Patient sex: F
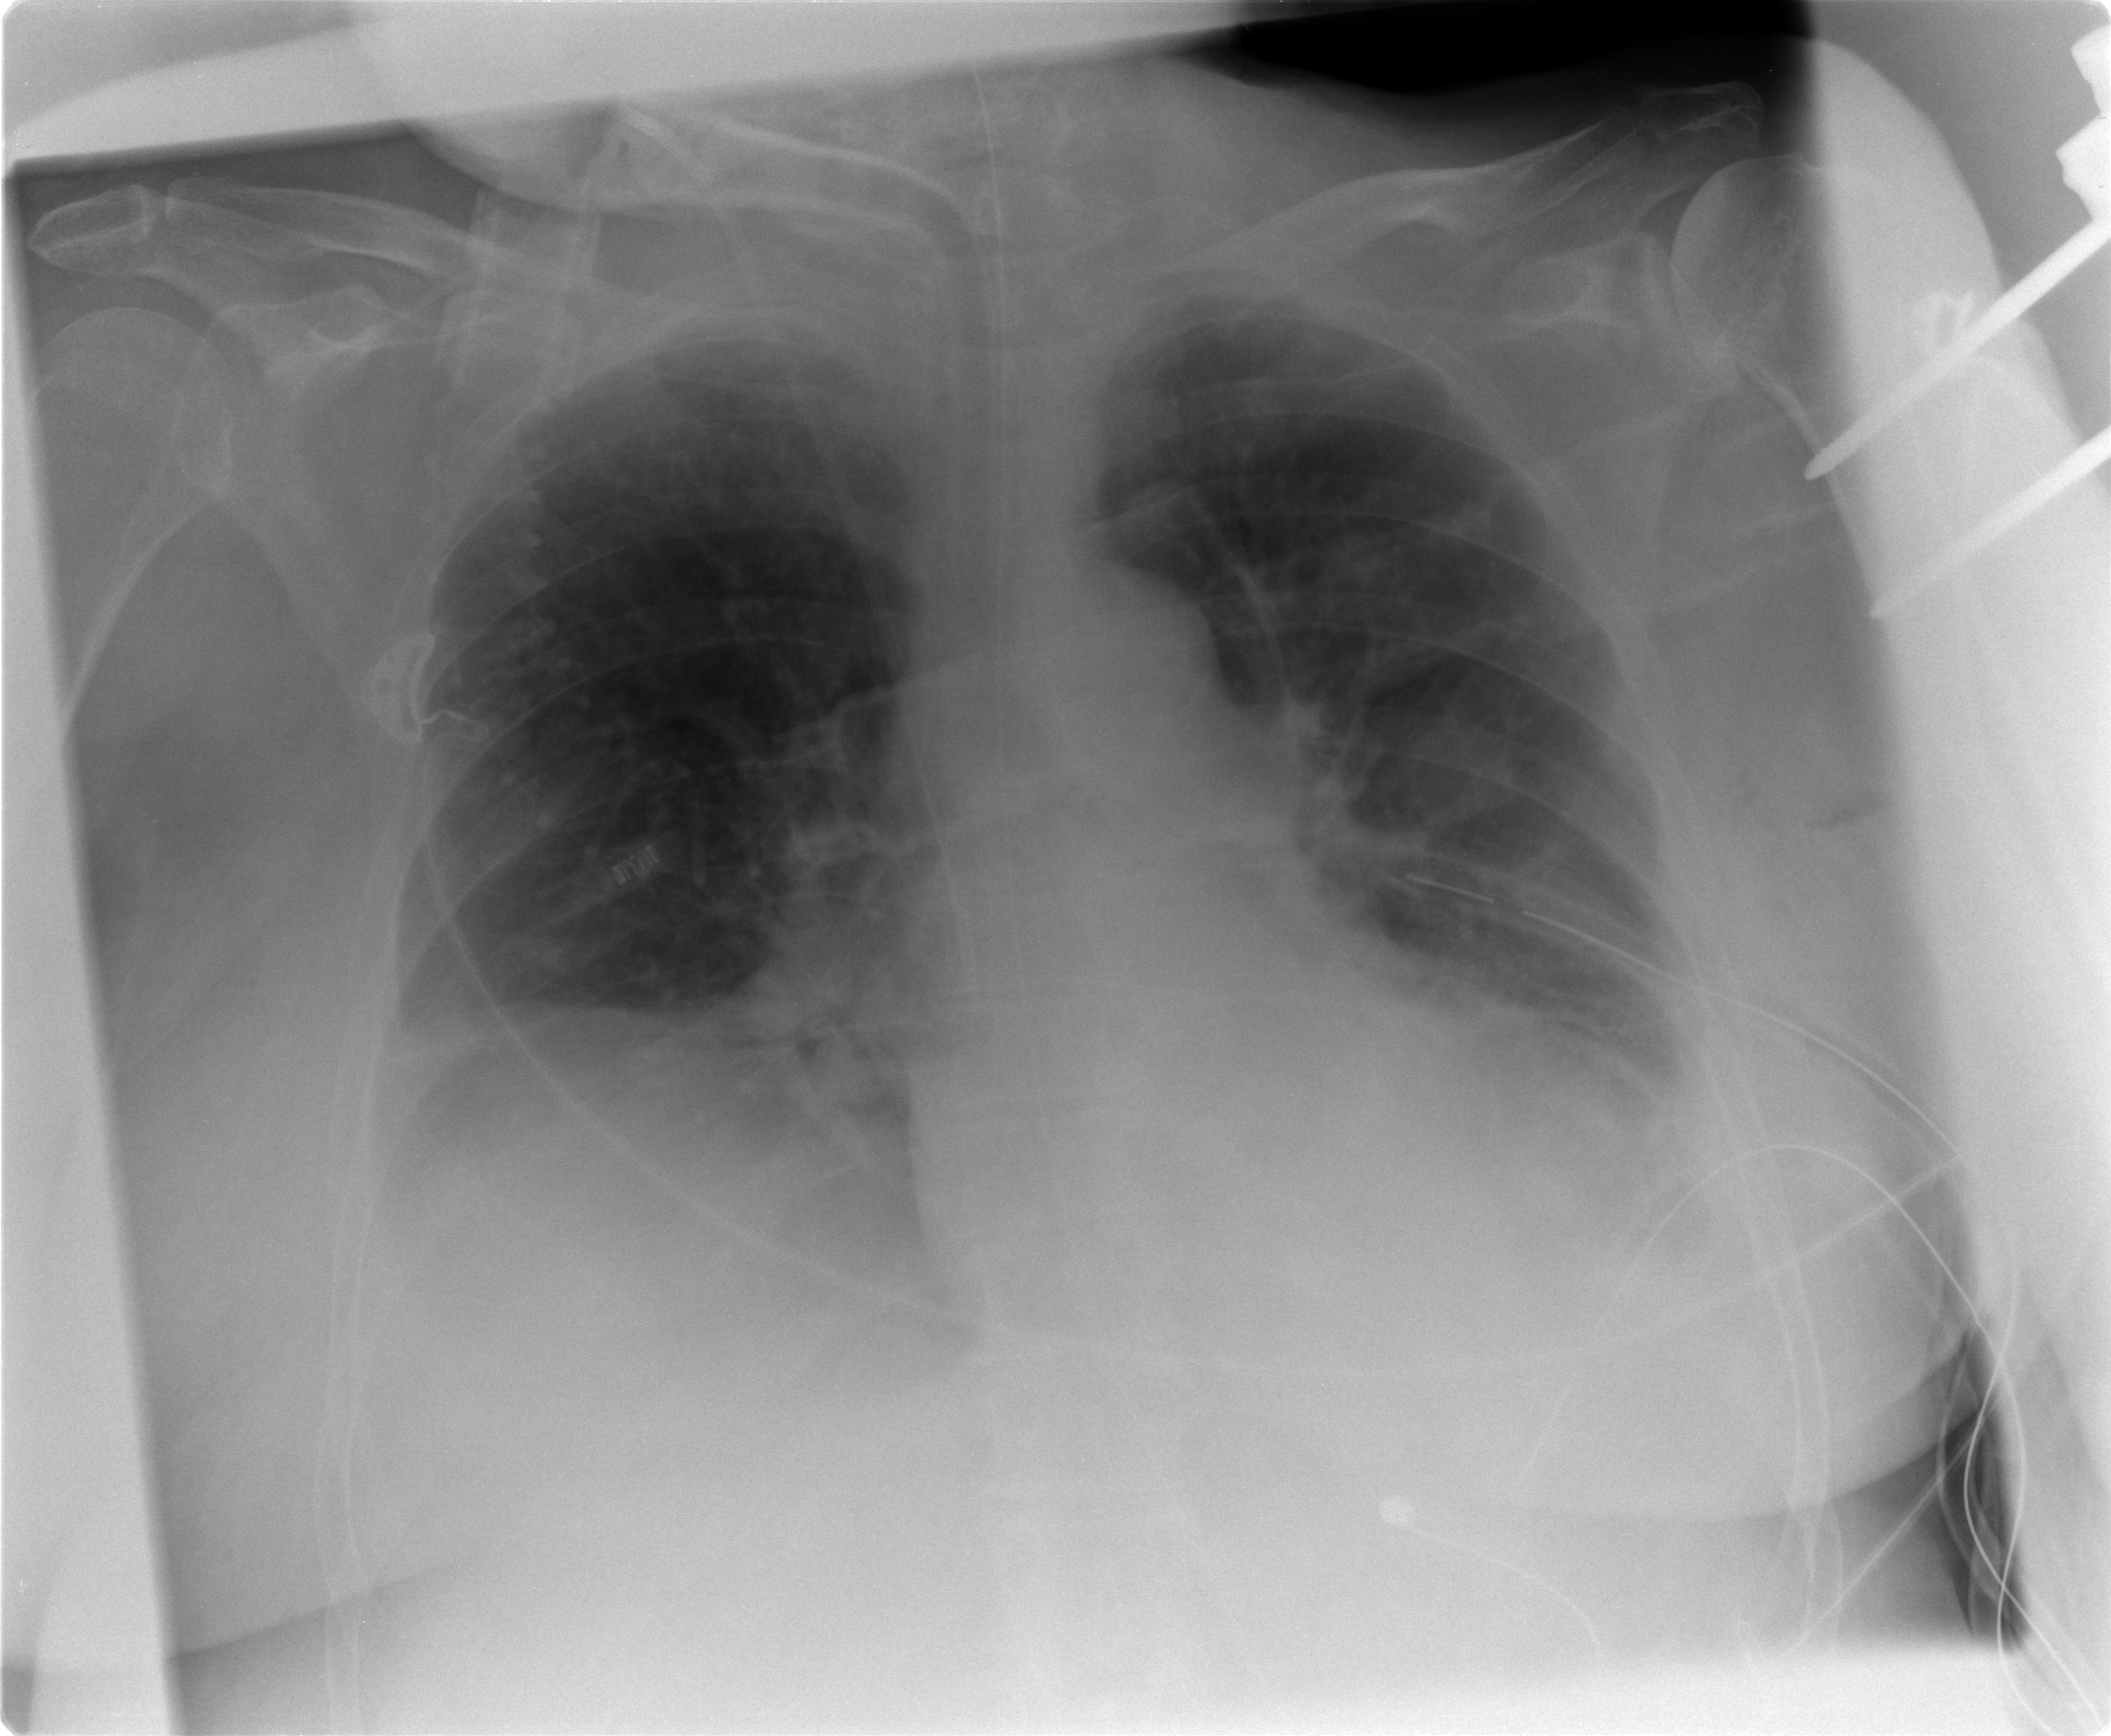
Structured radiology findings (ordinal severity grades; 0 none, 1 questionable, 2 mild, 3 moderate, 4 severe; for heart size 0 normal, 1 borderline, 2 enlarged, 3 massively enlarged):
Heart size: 2
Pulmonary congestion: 2
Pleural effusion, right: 2
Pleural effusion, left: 2
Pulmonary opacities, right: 2
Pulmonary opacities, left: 1
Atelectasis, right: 3
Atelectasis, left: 2